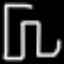
Label: pants